Question: I want to run multiple laravel frame work project at the same time.Exactly how to do it I dont know.
I used a command : php artisan serv --port=8080 , to run another project at port 8080.
when I use this command into the cmd it shows the error:

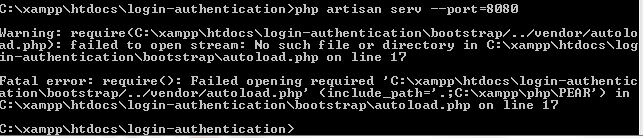
Answer: Looks to me like you need to run
'''
$ composer install
'''
As Laravel cannot find composers autoloader.
Another thing, with your tags, if you're using Laravel 5, then you should now L5 doesn't come with the serve command anymore. Laravel is pushing Homestead, and you should be moving to Homestead for your local development anyhow.
If you'd rather stick with your PHP installation, use the following command to do that:
'''
$ php -S localhost:8080 -t public
'''
One last thing, the server option in L4's artisan is spelled "serve"